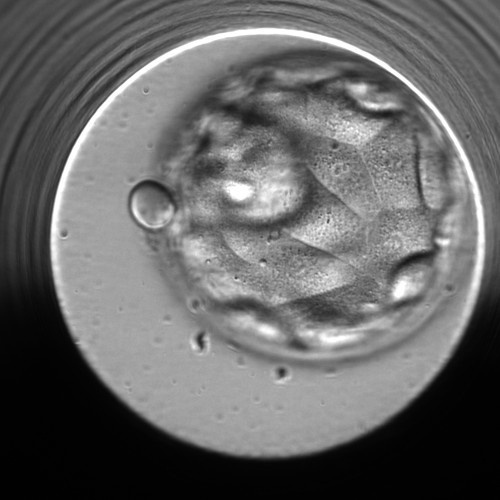
Embryo quality: good